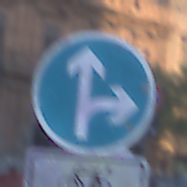
Verkehrszeichen: VorgeschriebeneFahrtrichtungGeradeausOderRechts
Zusatzzeichen unten: EinspurigeFahrzeugeFrei6
Umgebung: Outdoor, Urban
Tageszeit: SunriseSunset
Wetter: PartlyCloudy
Licht: Natural
Jahreszeit: NotSpecified
Kontrast: LowContrast